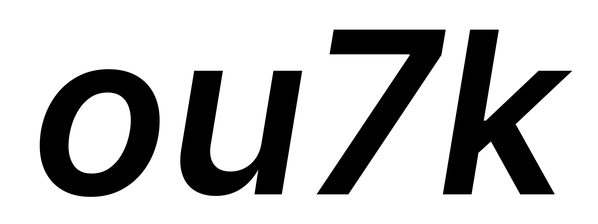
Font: Inter-Italic_SemiBold_Italic